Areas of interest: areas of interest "Huatiayuan"
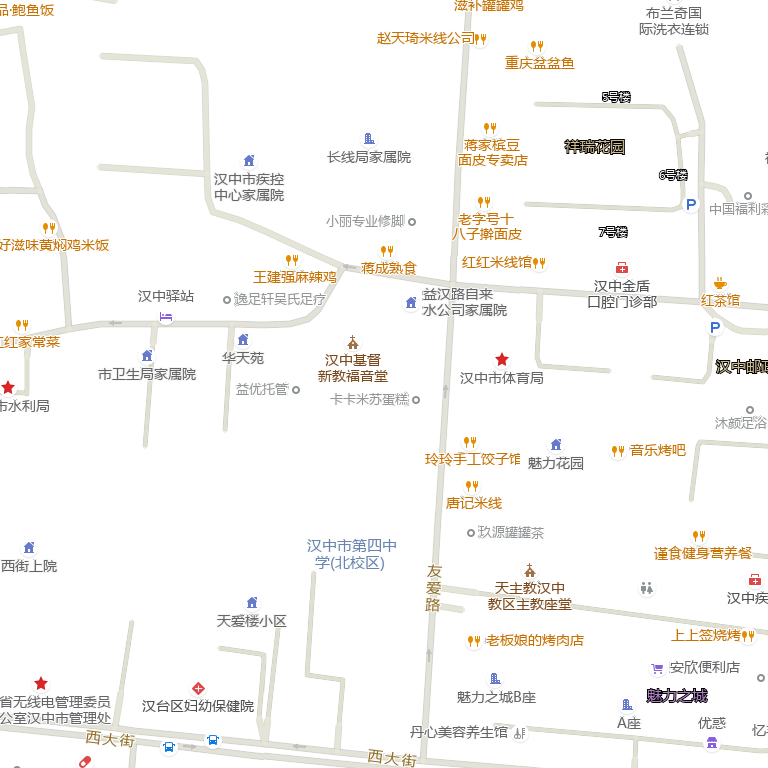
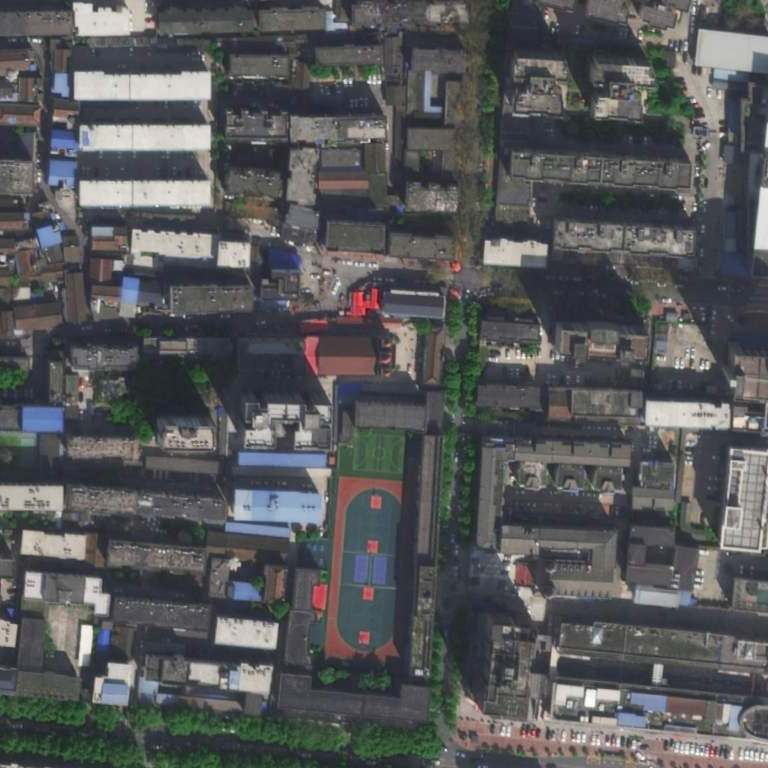